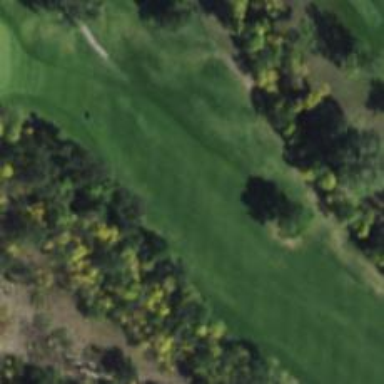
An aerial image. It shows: View of golf hole.